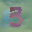
Label: 3